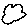
Label: cloud